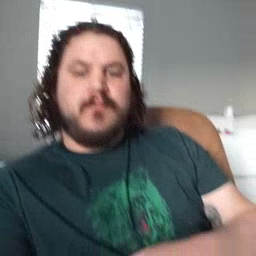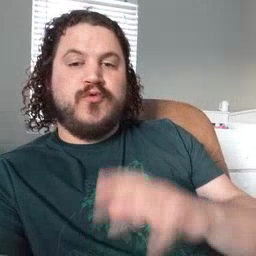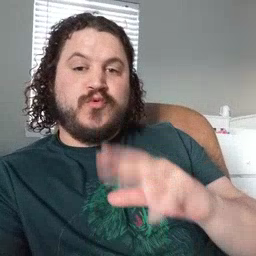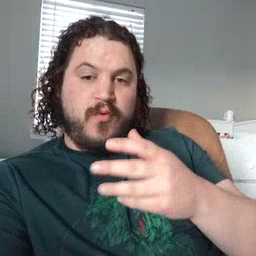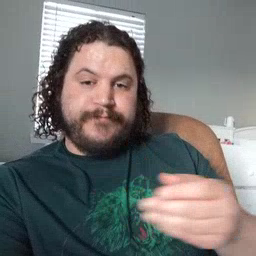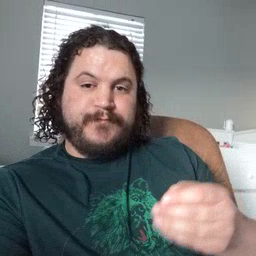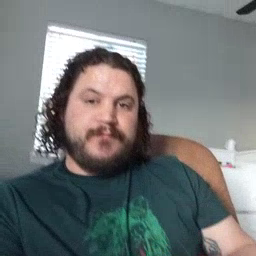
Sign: story